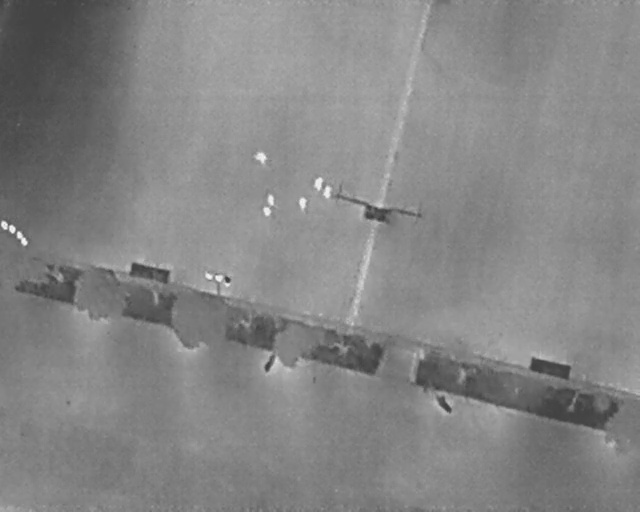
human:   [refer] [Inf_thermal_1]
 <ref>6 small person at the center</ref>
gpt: <box>[[39, 29, 41, 31, 2], [41, 37, 43, 39, 2], [46, 38, 48, 40, 2], [48, 34, 50, 36, 2], [49, 36, 52, 38, 2], [40, 40, 42, 42, 2]]</box>